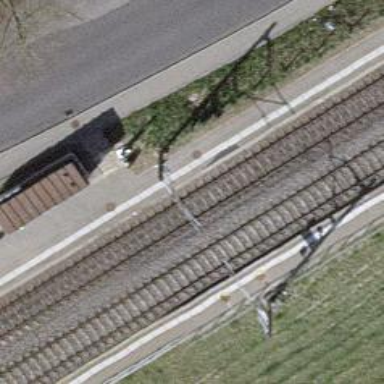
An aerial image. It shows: Halt on the railway.